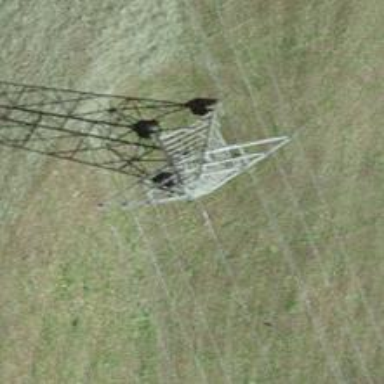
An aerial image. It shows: Power tower.